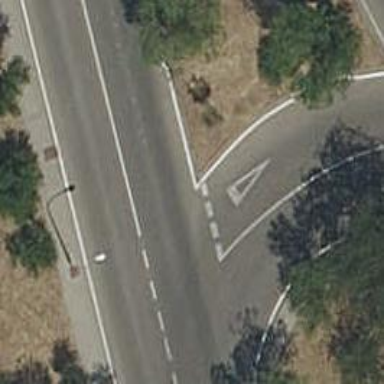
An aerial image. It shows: Road with "give way" sign.